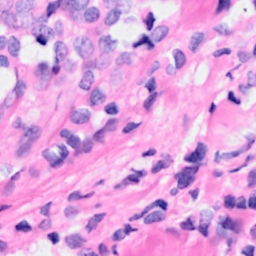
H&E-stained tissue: Breast